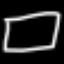
Label: square